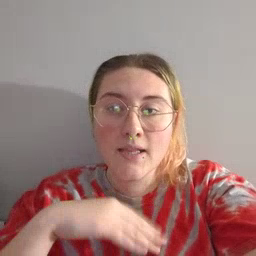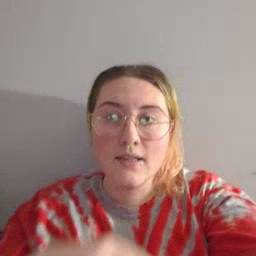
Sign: pig